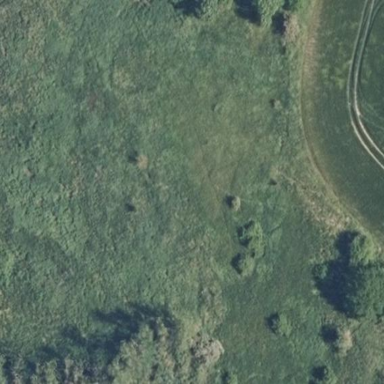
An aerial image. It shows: Open area covered with grass.